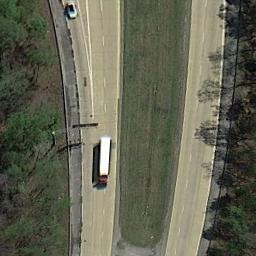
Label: freeway